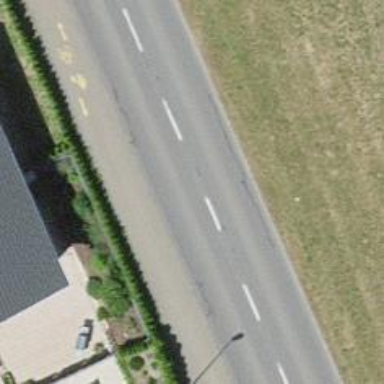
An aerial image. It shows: Secondary road with cycle track on the right side.